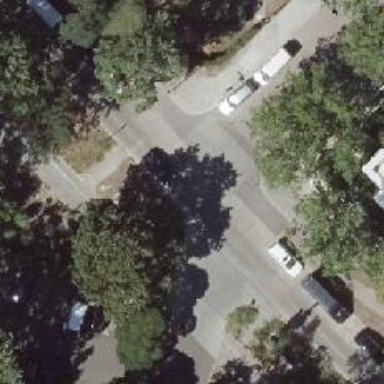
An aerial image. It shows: Residential road with asphalt surface and sidewalks on both sides. There is parallel parking lane on the left side.